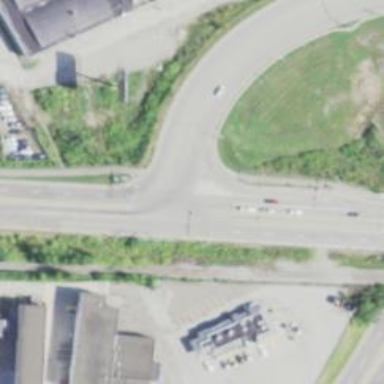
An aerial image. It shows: Trunk link highway with asphalt surface.